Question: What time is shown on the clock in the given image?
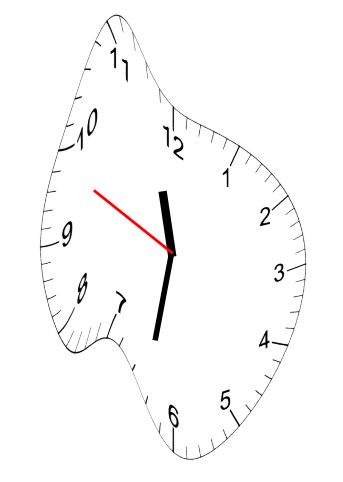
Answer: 11:31:49